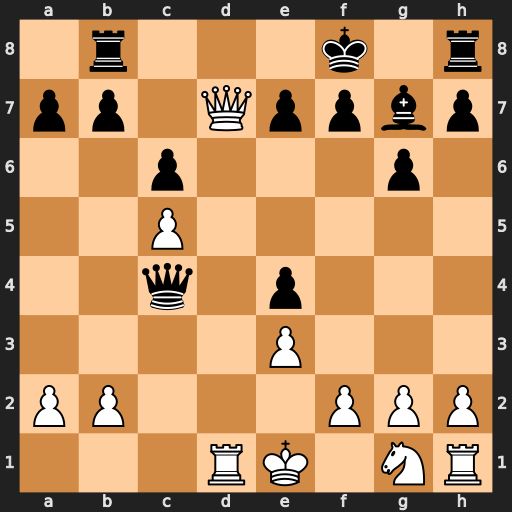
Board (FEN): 1r3k1r/pp1Qppbp/2p3p1/2P5/2q1p3/4P3/PP3PPP/3RK1NR
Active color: w
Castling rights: K
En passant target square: -
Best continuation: Qd8+ Rxd8 Rxd8#